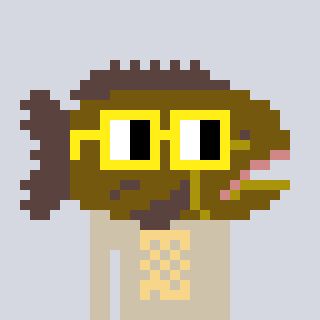
a pixel art character with square yellow glasses, a grouper-shaped head and a bege-colored body on a cool background